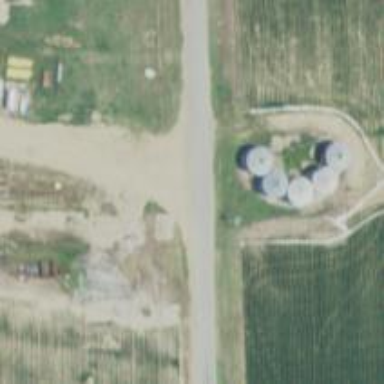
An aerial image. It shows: Silo.